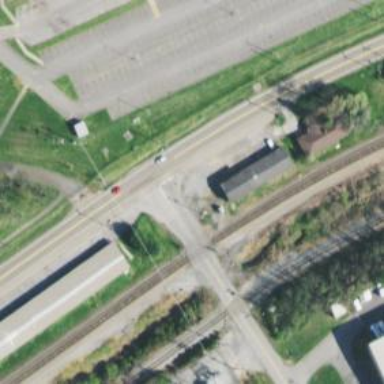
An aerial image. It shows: Level crossing along the railway.